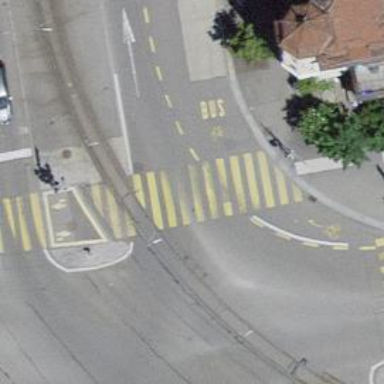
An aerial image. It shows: Marked crossing on the road with clear markings.